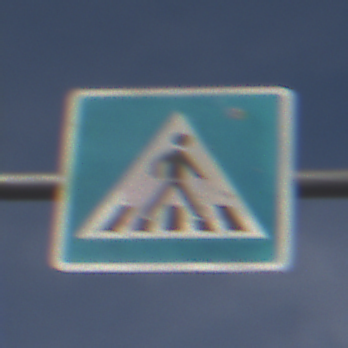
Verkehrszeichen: FussgaengerueberwegLinks
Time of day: MorningAfternoon
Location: Outdoor (Urban)
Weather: PartlyCloudy
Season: NotSpecified
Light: Natural